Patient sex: M
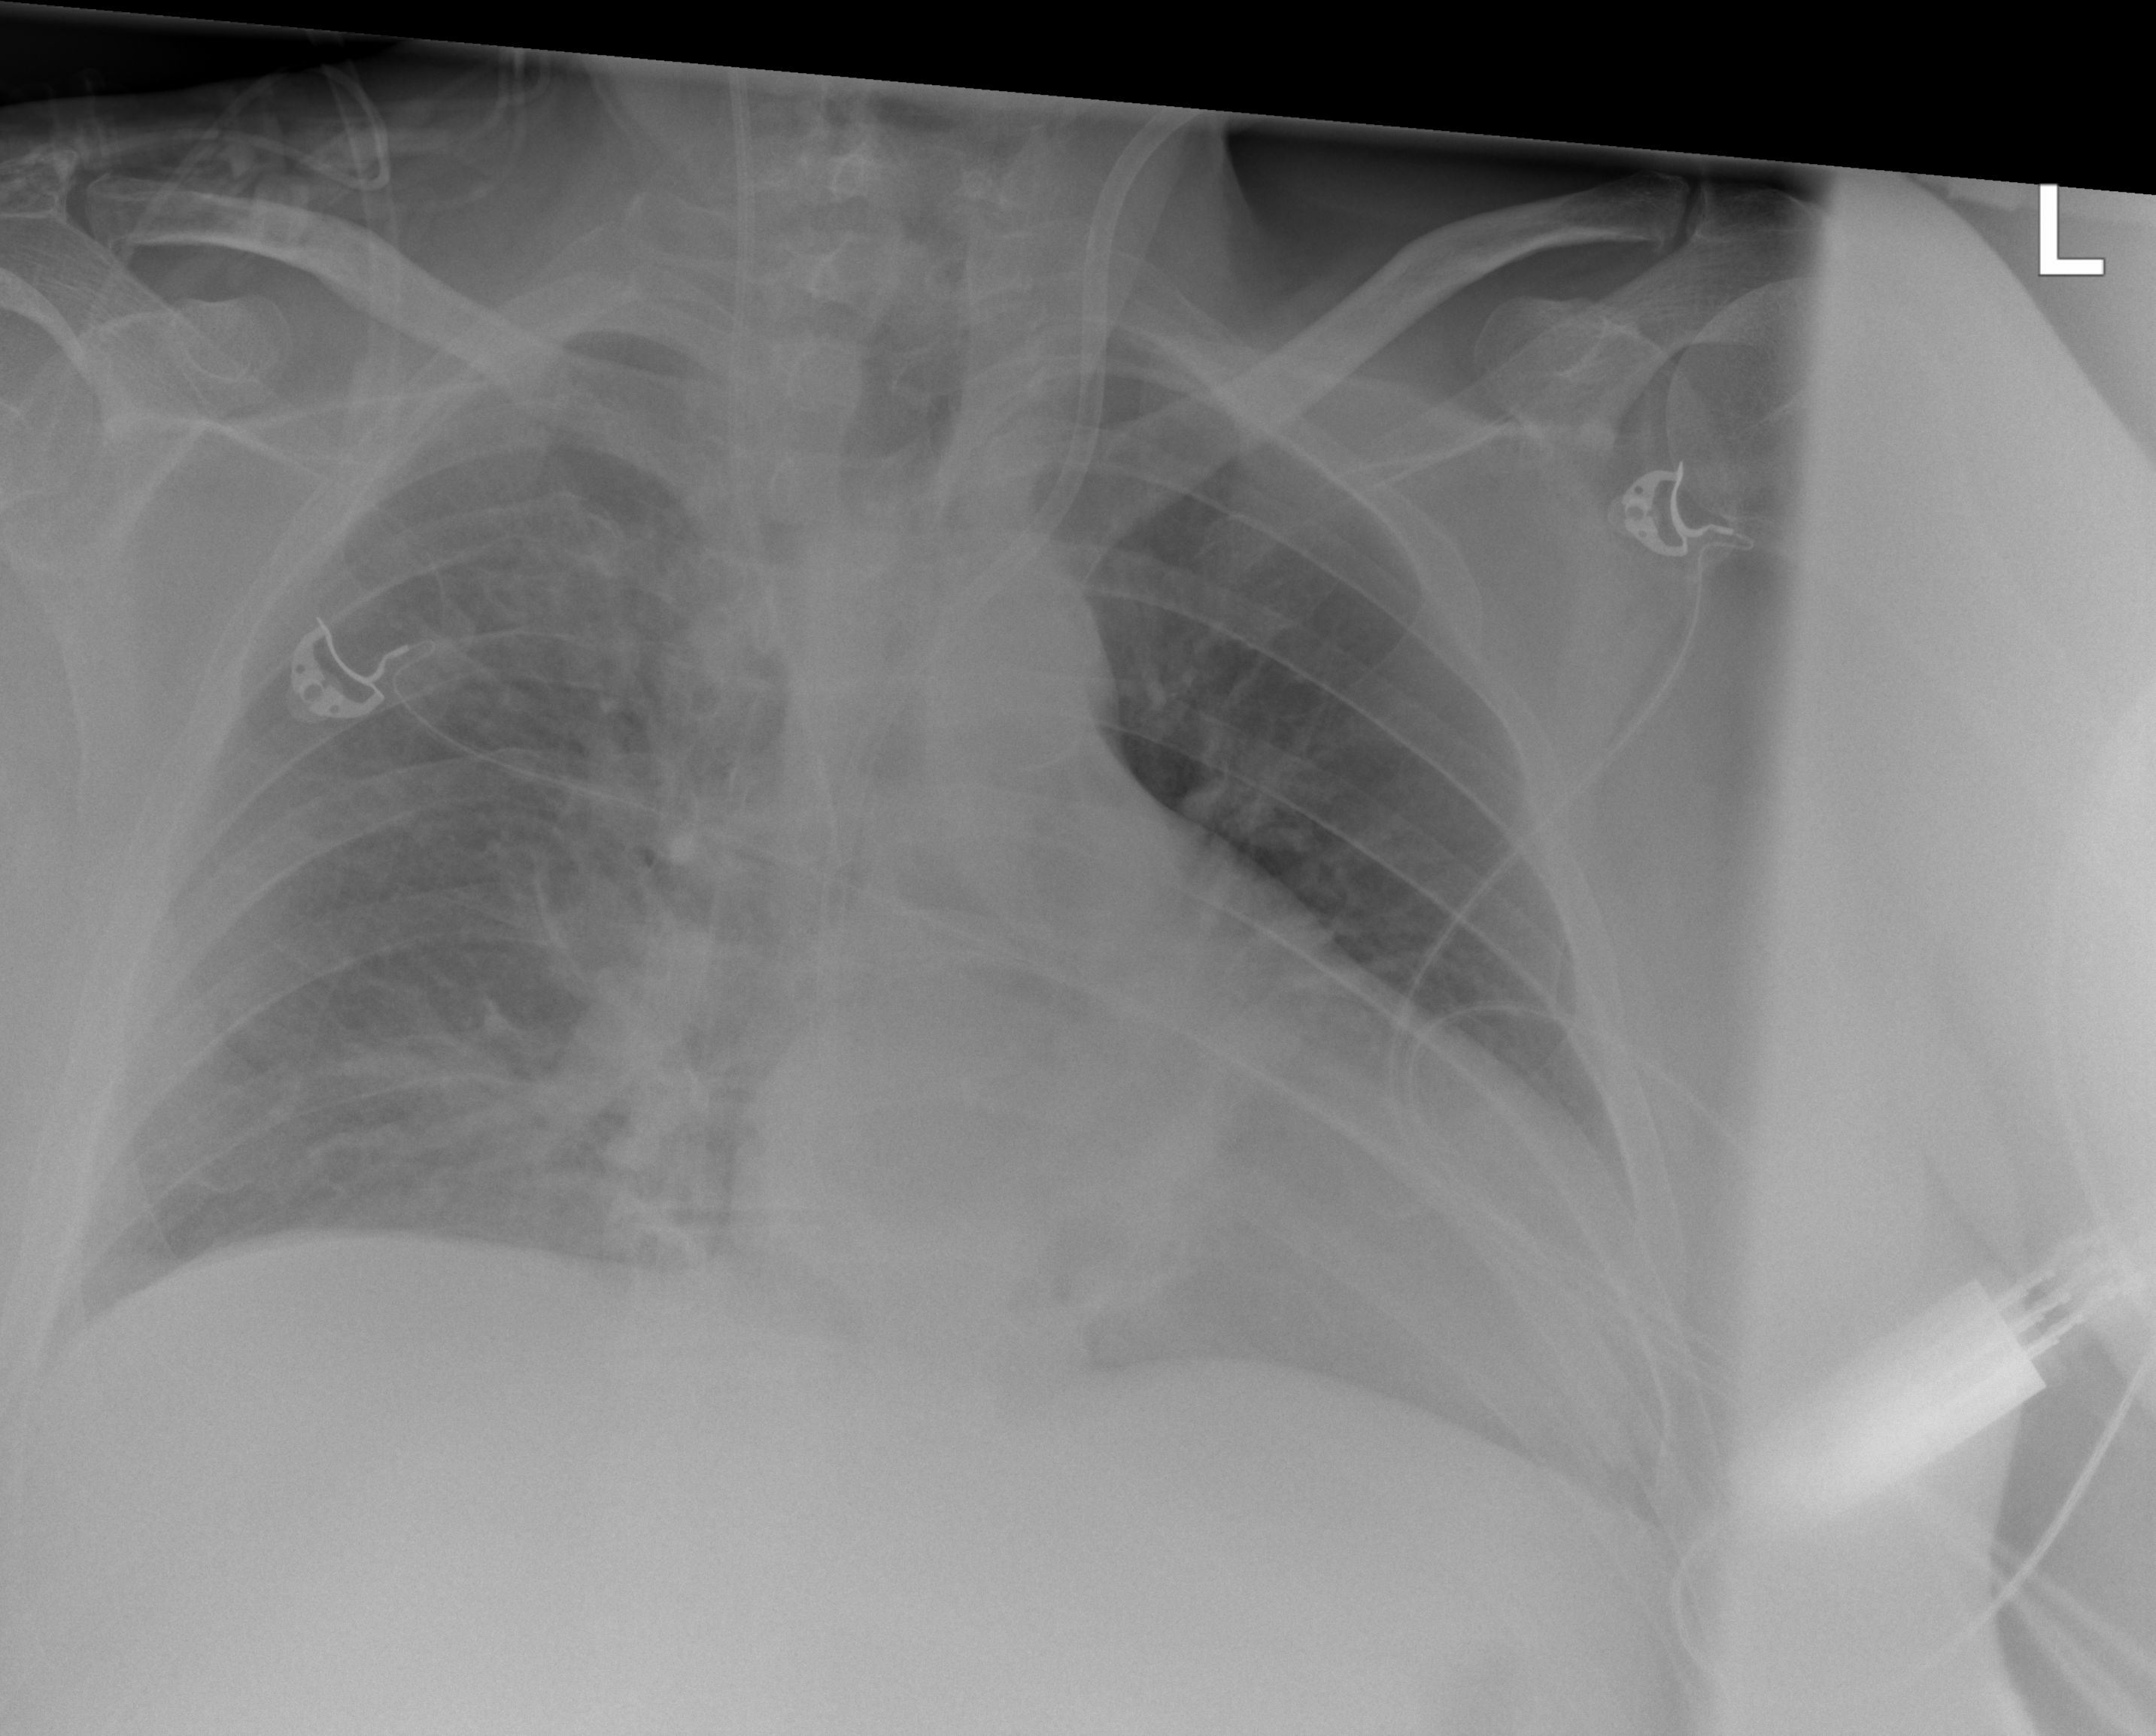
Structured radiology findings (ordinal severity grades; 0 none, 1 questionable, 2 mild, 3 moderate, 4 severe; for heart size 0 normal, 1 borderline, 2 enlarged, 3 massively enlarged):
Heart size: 2
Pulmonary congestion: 2
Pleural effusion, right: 1
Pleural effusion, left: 1
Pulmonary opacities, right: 2
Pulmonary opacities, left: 1
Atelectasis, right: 2
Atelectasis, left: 0